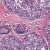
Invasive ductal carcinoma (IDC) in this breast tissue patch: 0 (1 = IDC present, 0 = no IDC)